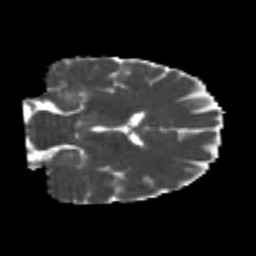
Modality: MD
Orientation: coronal
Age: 21
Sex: female
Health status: healthy
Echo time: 0.074 s